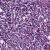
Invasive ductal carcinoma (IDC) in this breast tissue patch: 1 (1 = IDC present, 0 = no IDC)